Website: crate-barrel
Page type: payment
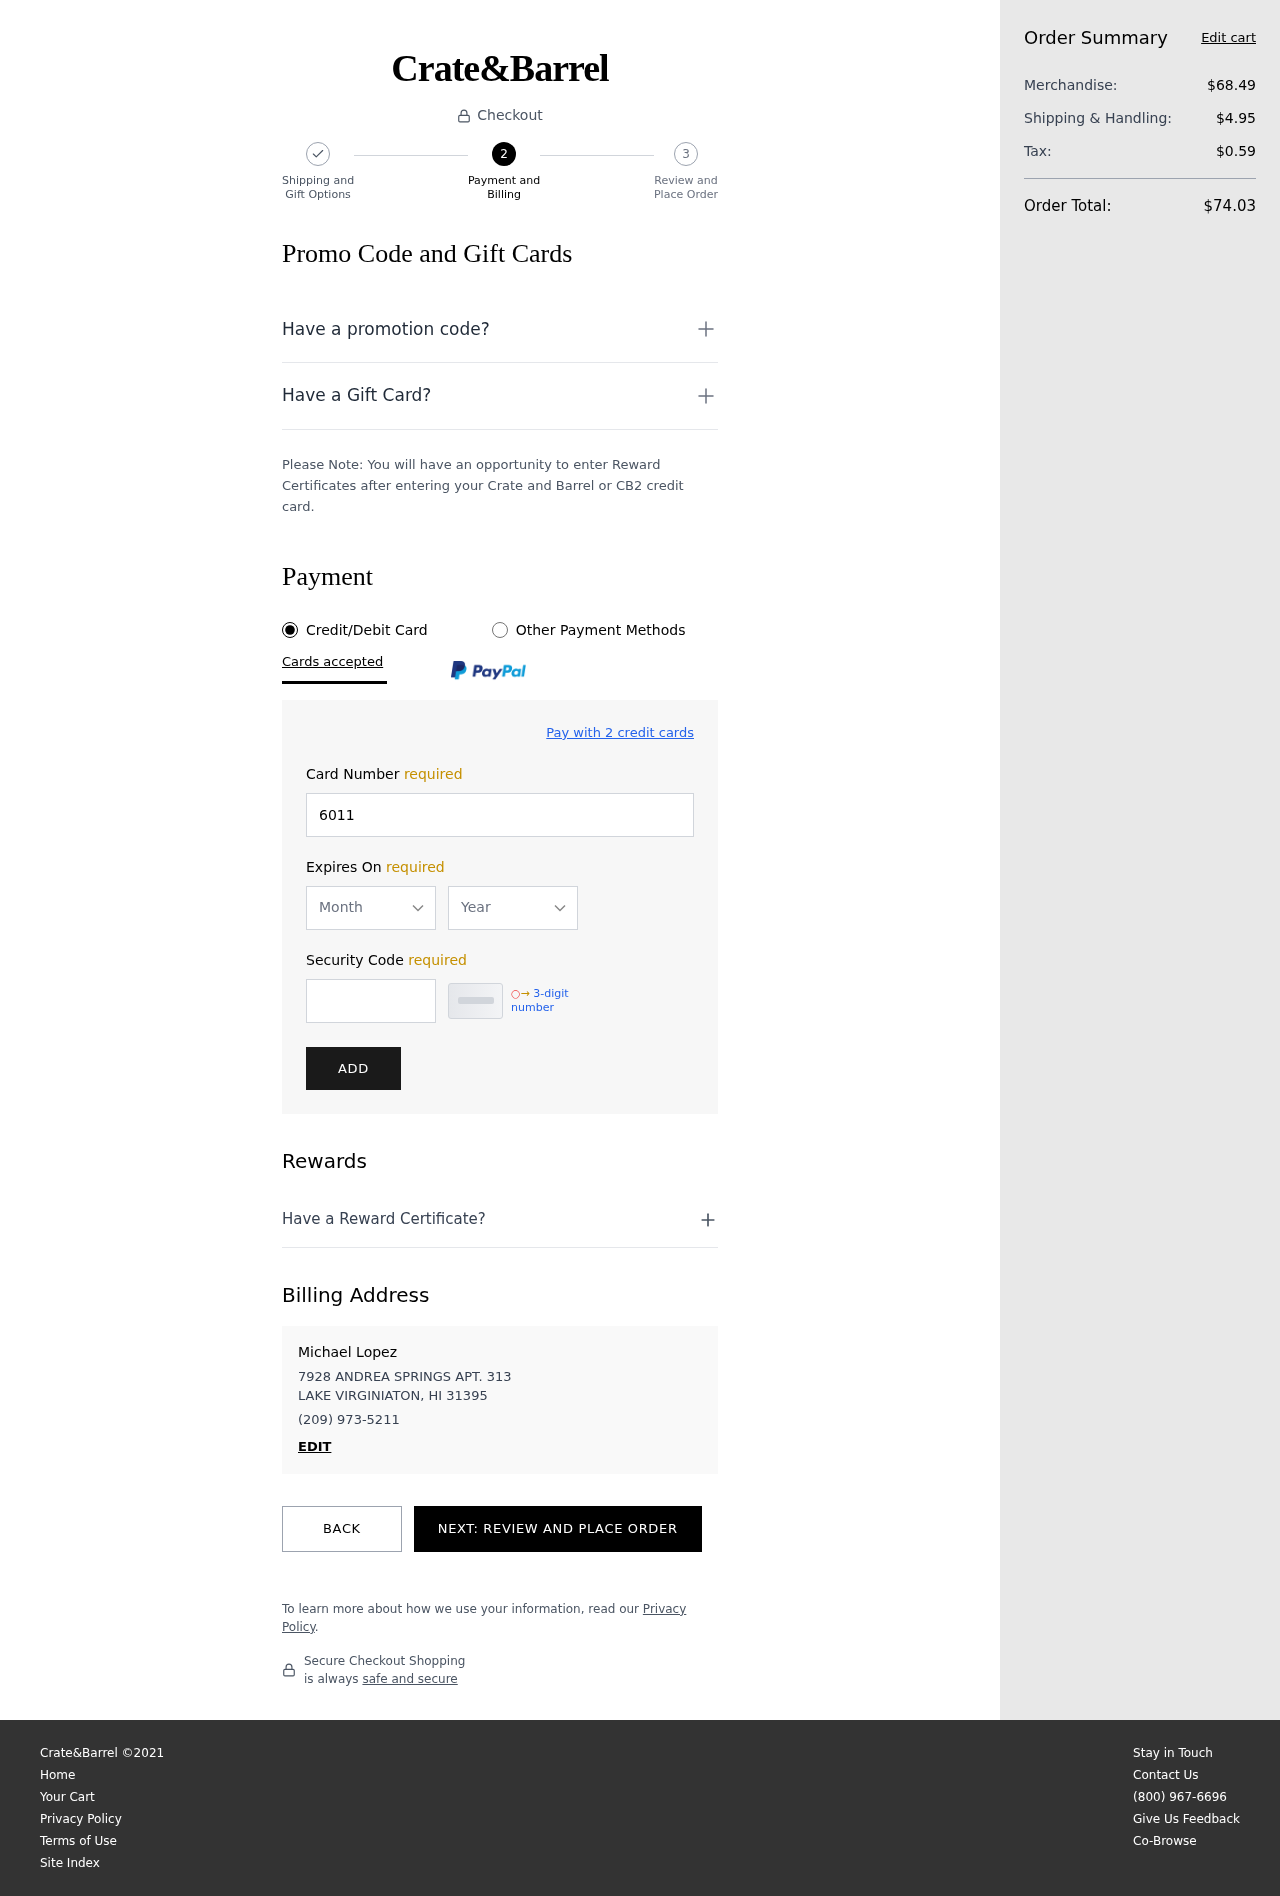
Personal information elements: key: PII_CARD_EXPIRY_MONTH
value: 08
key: PII_CARD_EXPIRY_YEAR
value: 26
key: PII_CITY_STATE_ZIP
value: LAKE VIRGINIATON, HI 31395
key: PII_FULLNAME
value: Michael Lopez
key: PII_PHONE
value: (209) 973-5211
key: PII_STREET
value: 7928 ANDREA SPRINGS APT. 313
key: PII_CARD_NUMBER
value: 6011 1305 5092 8989
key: PII_CARD_CVV
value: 230
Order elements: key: ORDER_SUBTOTAL
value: $68.49
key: ORDER_SHIPPING_COST
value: $4.95
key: ORDER_TAX
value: $0.59
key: ORDER_TOTAL
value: $74.03